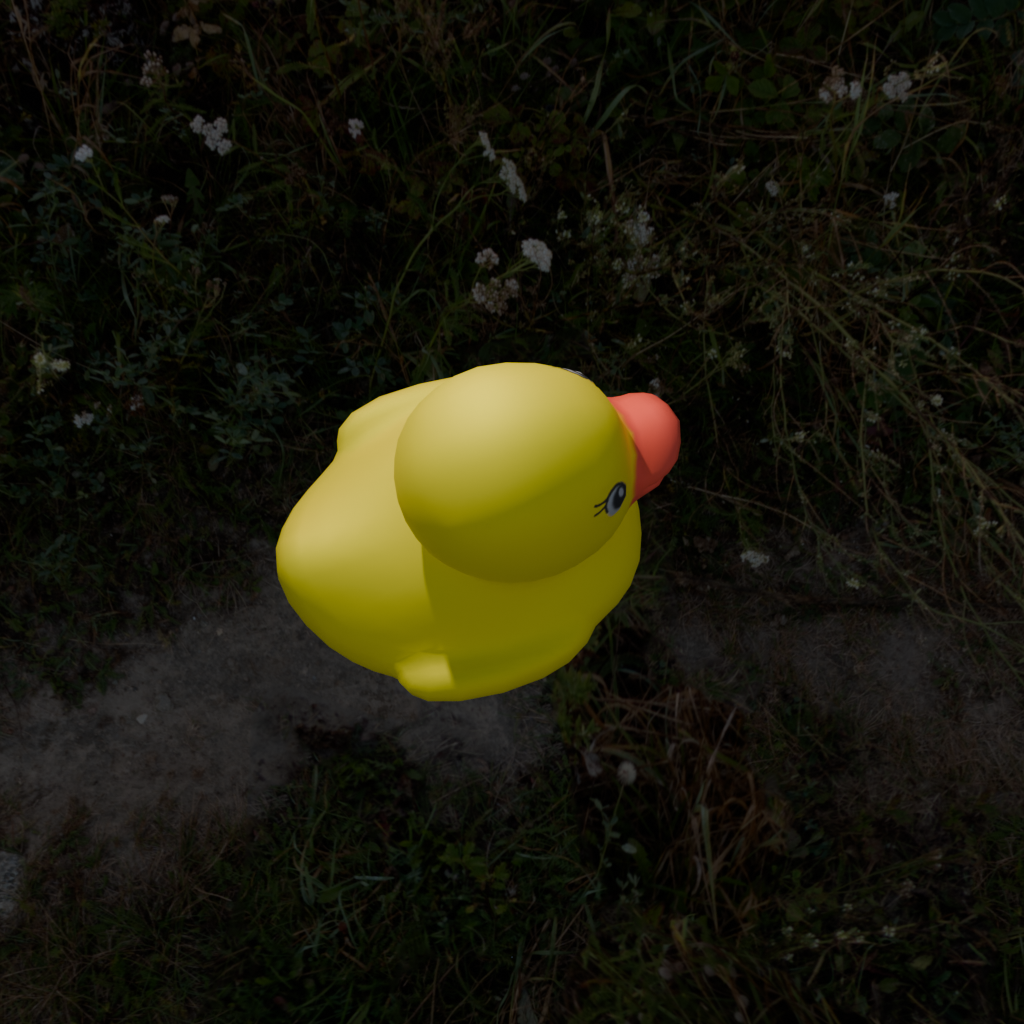
an image of a yellow rubber duck seen from <right_top> in a meadow at dawn with paths through the vegetation.